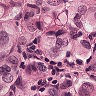
Metastatic tissue present: yes